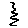
Label: zigzag